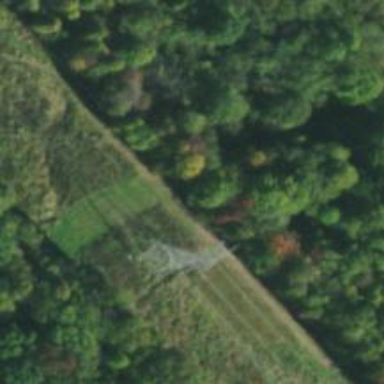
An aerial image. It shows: Lattice structure tower.